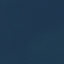
Label: SeaLake